Field crop: maize
Growth stage: 2
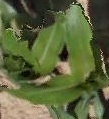
Species: maize